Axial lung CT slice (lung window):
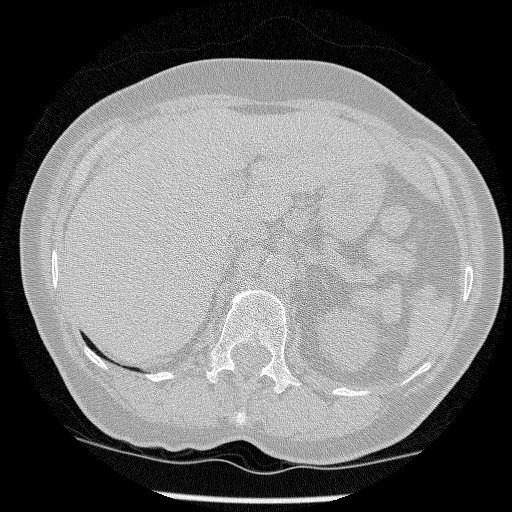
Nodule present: no